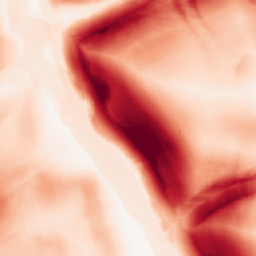
Category: morphological
Decomposition family: morphological_square
Decomposition parameters: operation: gradient
size: 20
Upsampling method: nearest
Upsampling parameters: scale: 2
Upsampling scale: 2